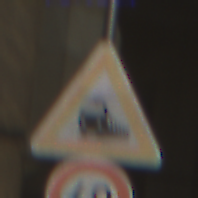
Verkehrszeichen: Bahnuebergang
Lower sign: Geschwindigkeit60
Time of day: MorningAfternoon
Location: Outdoor (Urban)
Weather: PartlyCloudy
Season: NotSpecified
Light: Natural